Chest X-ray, PA view. Patient: 23 years old, sex M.
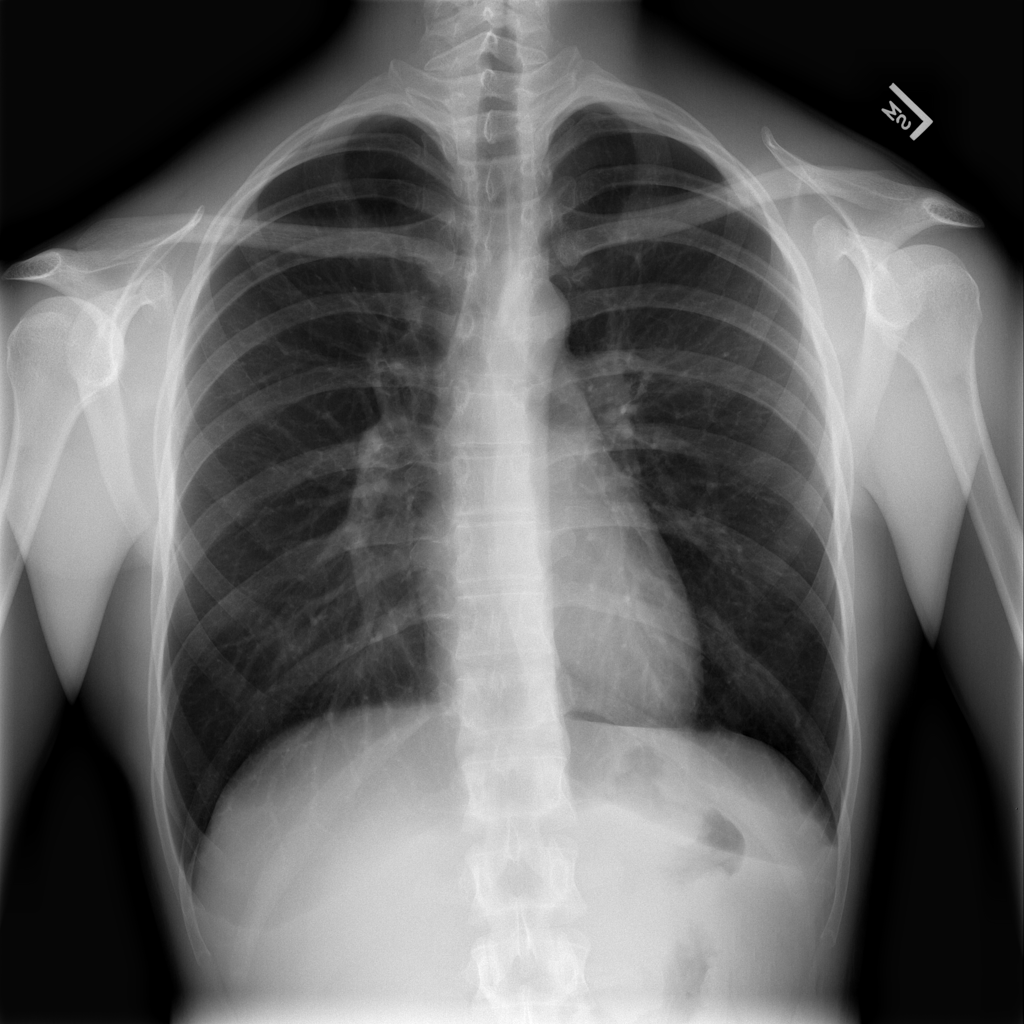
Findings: No Finding